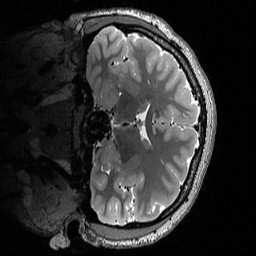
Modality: T2w
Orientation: coronal
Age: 20
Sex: female
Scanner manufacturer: siemens
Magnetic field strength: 3 T
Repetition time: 3.2 s
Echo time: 0.566 s